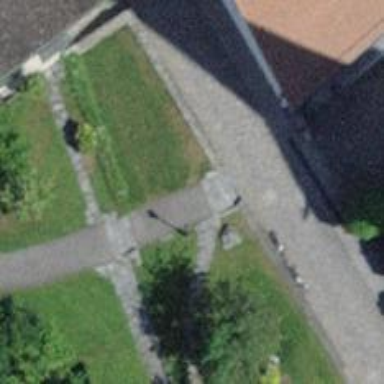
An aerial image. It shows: Stone steps forming road.